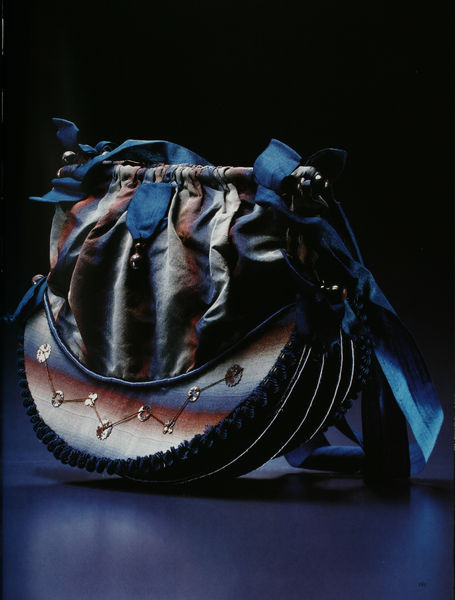
Titel: Tasche
Standort: Kyoto (Japan)
Institution: Kyoto Costume Institute
Schlagwörter: blau, dunkel, schatten, weiß, braun, bunt, frau, holz, licht, schmuck, schwarz, dame, rot, tuch, mode, muster, ornament, schleife, band, falten, samt, spitze, instrument, spiegel, spiegelung, boden, stickerei, stoff, tücher, saum, bühne, schleifen, borte, perlen, rosa, seide, henkel, farbig, japan, modell, bogen, farben, kette, lila, violett, linien, beleuchtung, rand, steg, glanz, verzierung, gestreift, metall, faden, schaukel, faltenwurf, edel, rüschen, nieten, raffung, surrealismus, foto, fotografie, photographie, kante, griff, halterung, mond, belichtung, lappen, violet, deko, halbmond, sichel, gebogen, stand, kugeln, accessoire, beutel, tasche, photo, stäbe, handtasche, glocke, anhänger, glöckchen, farbfoto, leder, realsimus, zipfel, stange, zierde, beschlag, gerafft, teuer, gewebe, bänder, borde, textil, applikation, objekt, träger, bügel, glocken, schließe, borten, nähte, schelle, element, dekoriert, appliziert, kyoto, pailletten, gewerbe, louis vuitton, fächerartig, faltbar, pallietten, apllikation, fashin, bügeltasche, läppchen, pilletten, querstange, samtbänder, halbmondförmig, mondförmig, stänbchen, payetten, changeant